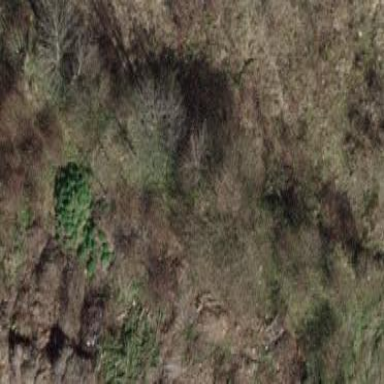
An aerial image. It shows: Patch of scrub vegetation.